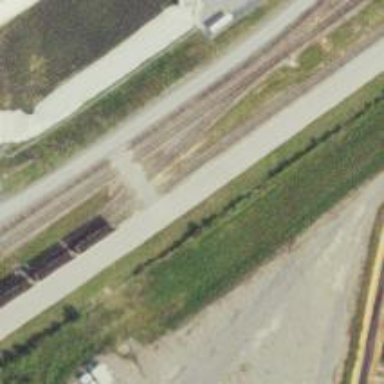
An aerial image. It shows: Railway yard used for servicing trains.